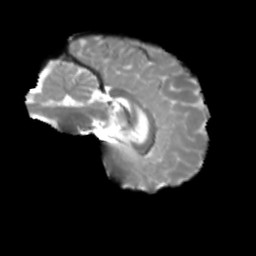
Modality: T2w
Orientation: sagittal
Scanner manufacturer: siemens
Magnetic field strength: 3 T
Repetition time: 4 s
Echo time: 0.0594 s